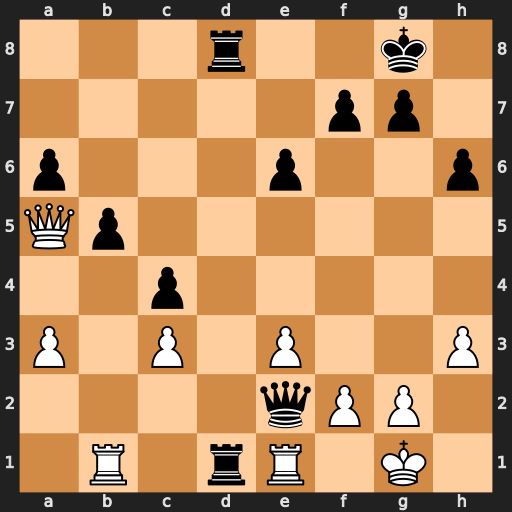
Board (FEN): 3r2k1/5pp1/p3p2p/Qp6/2p5/P1P1P2P/4qPP1/1R1rR1K1
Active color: w
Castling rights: -
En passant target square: -
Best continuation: Qxd8+ Rxd8 Rxe2